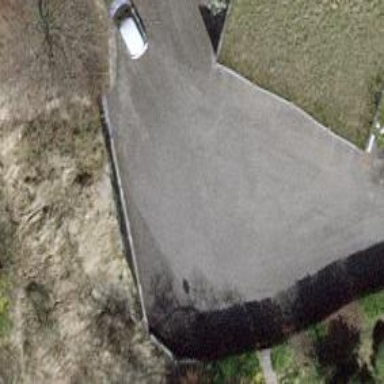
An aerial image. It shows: Turning circle on the road.